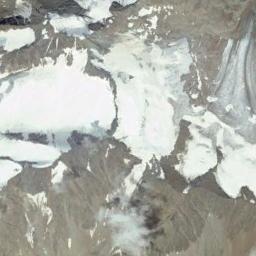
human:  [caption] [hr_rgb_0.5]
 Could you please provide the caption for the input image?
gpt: The snow berg is consist of bare land and white snow .

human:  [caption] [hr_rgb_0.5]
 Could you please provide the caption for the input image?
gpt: The snowberg is partly covered with glaciers and the color of the mountain is brown .

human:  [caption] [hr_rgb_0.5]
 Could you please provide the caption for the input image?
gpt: White snow and brown bare ground intersect on the snow mountain .

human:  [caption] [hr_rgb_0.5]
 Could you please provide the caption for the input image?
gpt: There is snow on the part of the snowberg .

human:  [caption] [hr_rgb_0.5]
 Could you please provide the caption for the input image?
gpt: There are much snow and some bare land on the snowberg .